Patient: sex F, age 60
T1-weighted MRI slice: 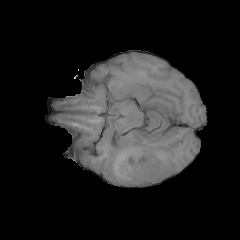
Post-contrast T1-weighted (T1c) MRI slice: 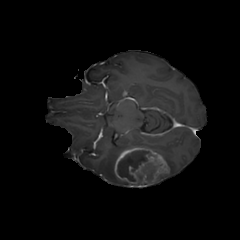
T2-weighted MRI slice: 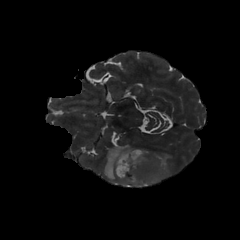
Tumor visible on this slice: yes
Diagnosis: Glioblastoma, IDH-wildtype
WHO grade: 4